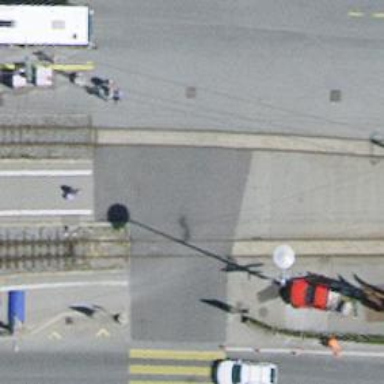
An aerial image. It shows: Crossing for the railway.